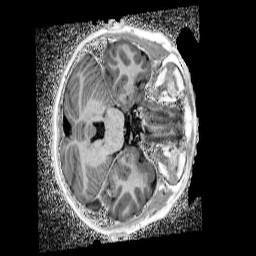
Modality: UNIT1_denoised
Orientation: axial
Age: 11
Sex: male
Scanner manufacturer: siemens
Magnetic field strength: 3 T
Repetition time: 4 s
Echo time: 0.00299 s